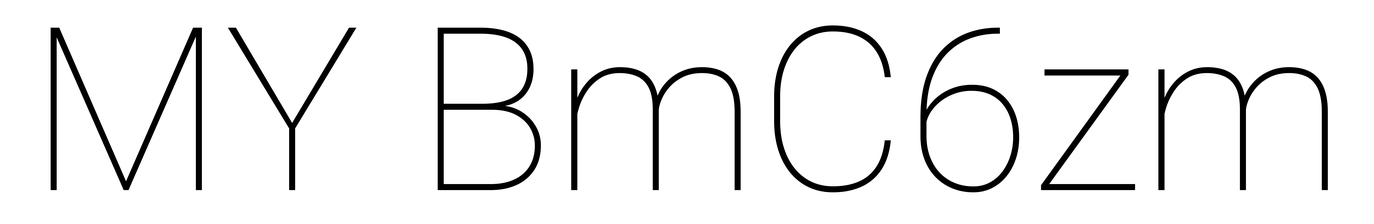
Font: Roboto_Thin